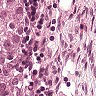
Metastatic tissue present: yes